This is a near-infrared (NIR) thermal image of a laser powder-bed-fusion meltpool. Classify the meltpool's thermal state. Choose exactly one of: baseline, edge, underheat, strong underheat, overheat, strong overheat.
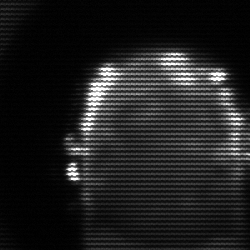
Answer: baseline